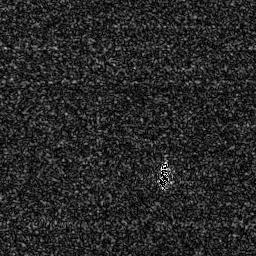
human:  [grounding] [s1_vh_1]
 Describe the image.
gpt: In the satellite image, there is  <ref>1 medium ship </ref> <box>[[58, 62, 67, 73, 0]]</box> located at center.